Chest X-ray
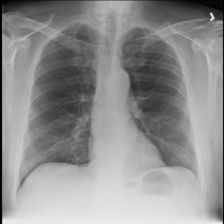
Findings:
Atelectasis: negative
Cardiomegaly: negative
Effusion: negative
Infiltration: negative
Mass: negative
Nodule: negative
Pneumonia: negative
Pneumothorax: negative
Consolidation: negative
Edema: negative
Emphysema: negative
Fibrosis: negative
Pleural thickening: negative
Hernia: negative